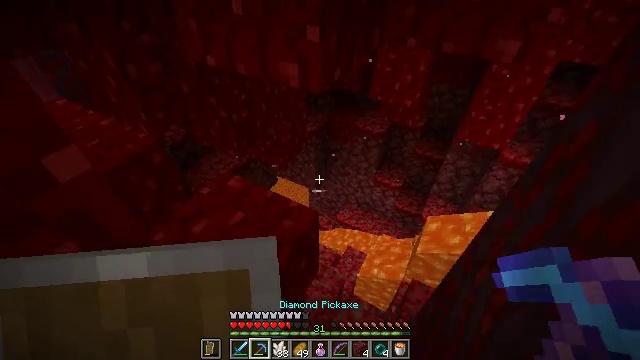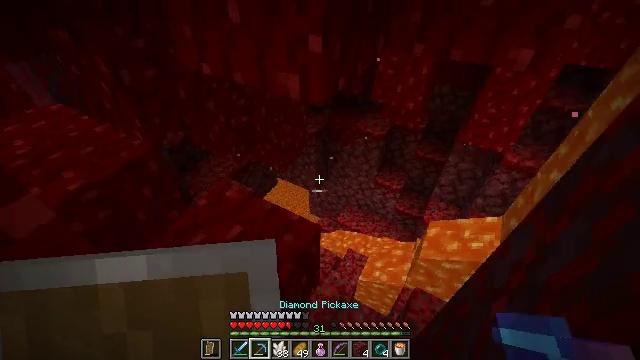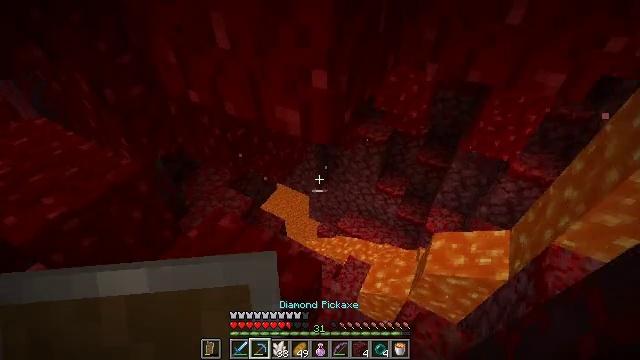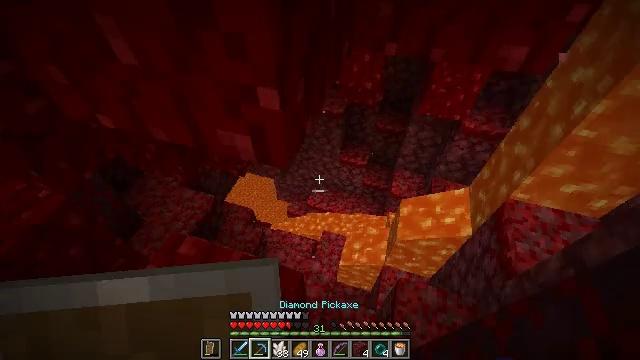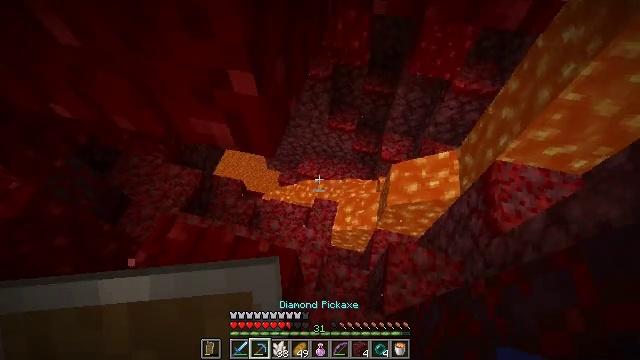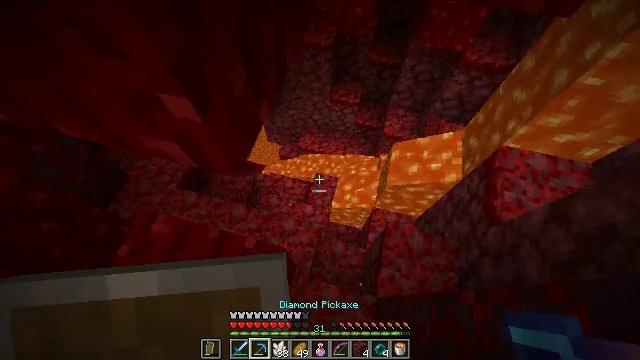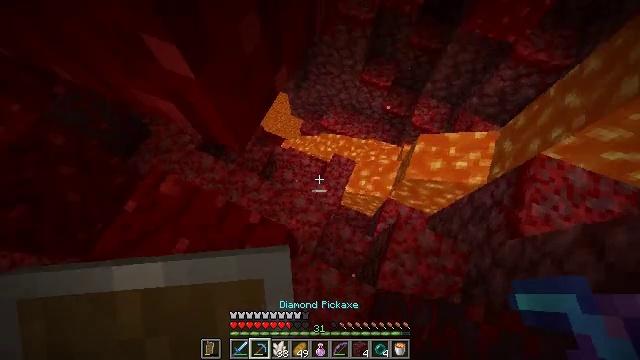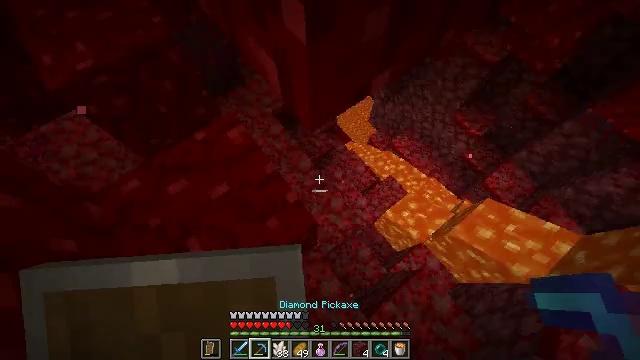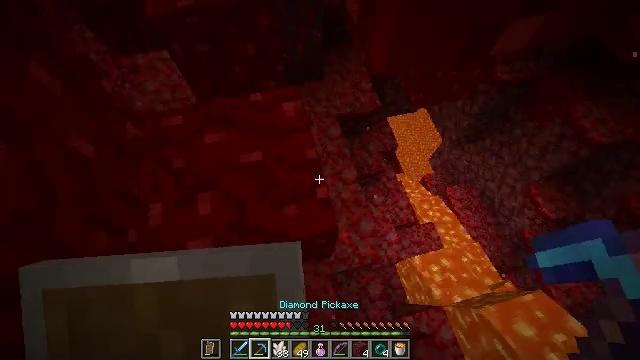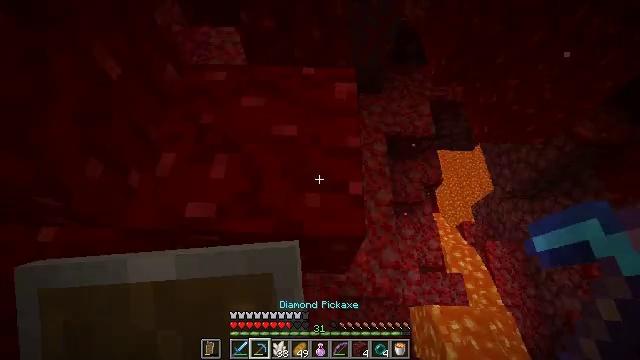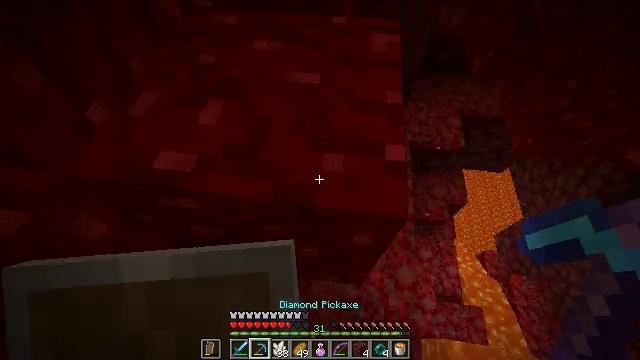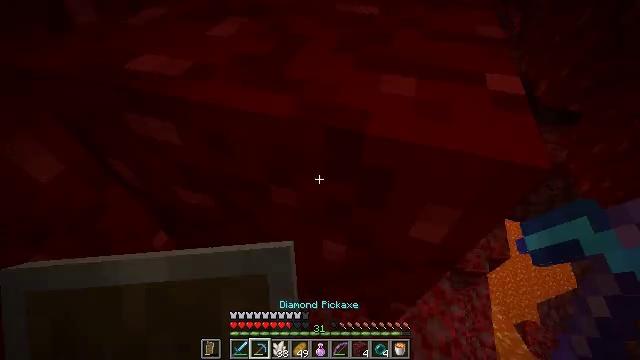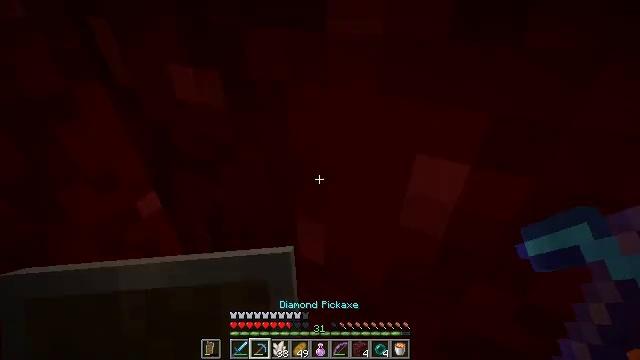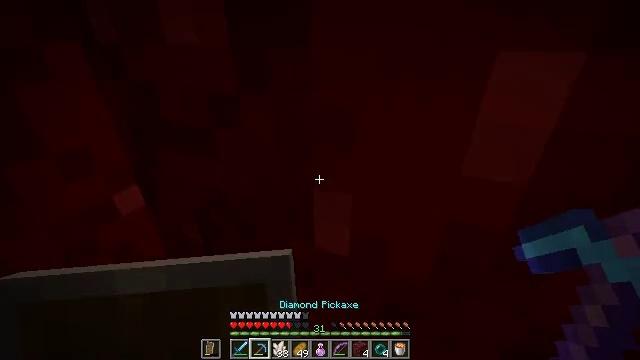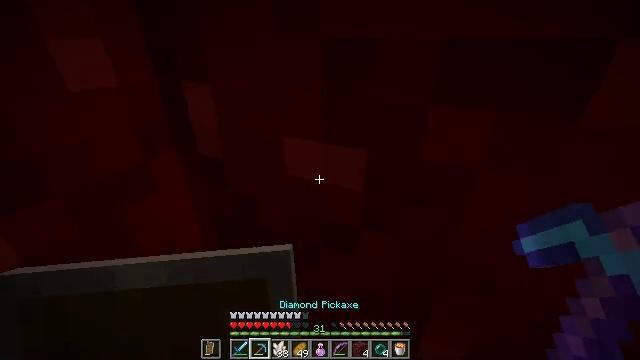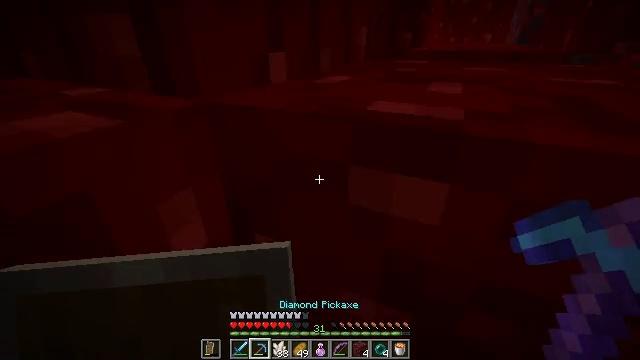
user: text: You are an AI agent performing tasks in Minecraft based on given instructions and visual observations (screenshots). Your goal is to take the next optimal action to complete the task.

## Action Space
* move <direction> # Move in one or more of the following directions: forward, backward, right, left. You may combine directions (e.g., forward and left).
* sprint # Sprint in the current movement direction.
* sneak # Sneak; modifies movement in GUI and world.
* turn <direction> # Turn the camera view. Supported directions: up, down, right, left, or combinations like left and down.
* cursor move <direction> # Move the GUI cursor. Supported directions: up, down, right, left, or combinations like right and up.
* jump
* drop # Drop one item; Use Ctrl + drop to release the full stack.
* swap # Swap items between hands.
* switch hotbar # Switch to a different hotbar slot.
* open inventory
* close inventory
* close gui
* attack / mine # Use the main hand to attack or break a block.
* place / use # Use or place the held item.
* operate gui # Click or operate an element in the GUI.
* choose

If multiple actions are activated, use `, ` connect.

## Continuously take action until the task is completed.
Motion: motion action
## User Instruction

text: Gather the nether wart block from a crimson forest.
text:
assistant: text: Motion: move forward
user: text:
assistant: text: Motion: move forward
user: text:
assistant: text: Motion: move forward, turn right and down
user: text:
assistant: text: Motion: move forward and move right, turn right and down
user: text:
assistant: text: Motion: move forward and move right, turn left and down
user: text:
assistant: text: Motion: move forward, turn left and down
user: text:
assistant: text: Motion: move left, turn left
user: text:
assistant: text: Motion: move left, turn left and up
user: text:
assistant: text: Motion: move left, turn left and up
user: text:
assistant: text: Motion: move left, turn left and up
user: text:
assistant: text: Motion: move left, turn left and up
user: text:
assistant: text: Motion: move forward and move left, turn left and up
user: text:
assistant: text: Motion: move forward and move left, turn right and up
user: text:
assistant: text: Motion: move forward and move left, jump
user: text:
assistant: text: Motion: move forward and move left, jump
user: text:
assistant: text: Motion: move forward and move left, jump
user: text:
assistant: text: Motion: move forward, turn right, jump
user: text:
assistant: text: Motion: move forward, turn left and down, jump
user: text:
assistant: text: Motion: move forward, turn left and down, jump
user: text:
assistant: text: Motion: move forward and move left, turn left, jump
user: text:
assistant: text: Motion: move forward and move left, jump
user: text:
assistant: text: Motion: move forward and move left, turn right, jump
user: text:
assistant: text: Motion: move forward and move left, attack / mine, jump
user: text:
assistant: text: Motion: move forward and move left, attack / mine
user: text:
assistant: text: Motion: move forward and move left, turn left, attack / mine
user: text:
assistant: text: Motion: turn up, attack / mine
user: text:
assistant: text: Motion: turn left and up, attack / mine
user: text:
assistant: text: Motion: turn up, attack / mine
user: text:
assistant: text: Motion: turn up, attack / mine
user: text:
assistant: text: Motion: attack / mine